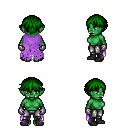
a pixel art fantasy rpg character, female body template, orc, green skin, maroon tattered cape, metal pants, green short bangs hairstyle, metal gloves, black shoes, four views (front, back, left, right), 2x2 character sprite sheet, small pixel art, hard edges, no anti-aliasing